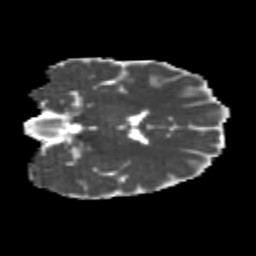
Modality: MD
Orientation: coronal
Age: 24
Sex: female
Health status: healthy
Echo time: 0.074 s